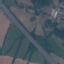
Land use / land cover: Highway